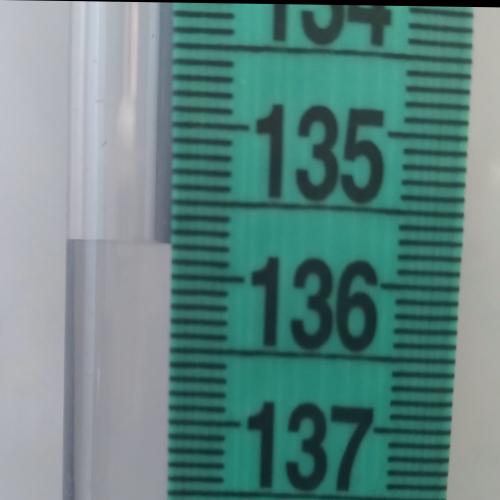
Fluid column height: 135.8 cm